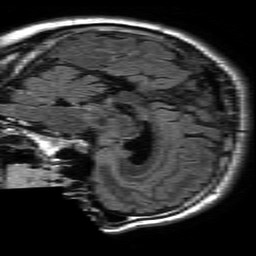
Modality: FLAIR
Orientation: sagittal
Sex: male
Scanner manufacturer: philips
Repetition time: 11 s
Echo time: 0.125 s